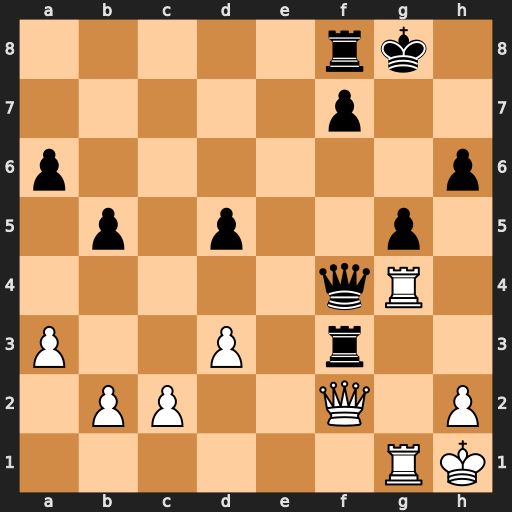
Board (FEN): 5rk1/5p2/p6p/1p1p2p1/5qR1/P2P1r2/1PP2Q1P/6RK
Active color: w
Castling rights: -
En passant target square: -
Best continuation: Rxf4 Rxf2 Rxf2